Interaction volume radius: 5 \u00c5
Interaction volume height: 20 \u00c5
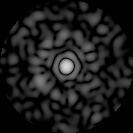
Disorder parameter: 0.7967